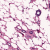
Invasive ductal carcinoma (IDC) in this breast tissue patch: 0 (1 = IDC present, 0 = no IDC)